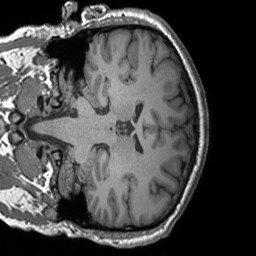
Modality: T1w
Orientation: coronal
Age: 27
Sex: male
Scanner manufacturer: siemens
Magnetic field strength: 3 T
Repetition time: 1.9 s
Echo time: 0.00252 s